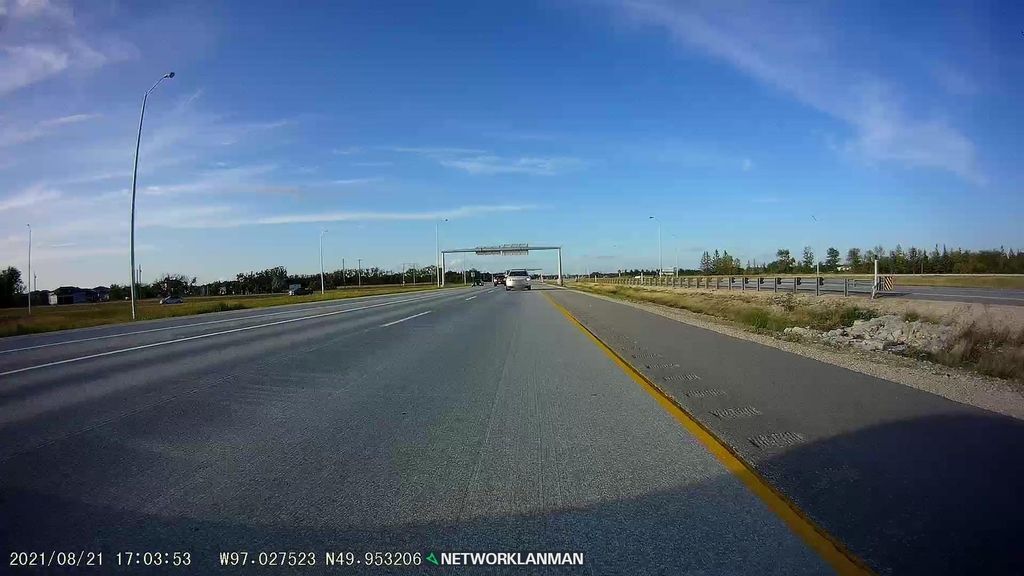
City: winnipeg